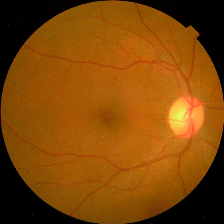
Diabetic retinopathy grade: No DR